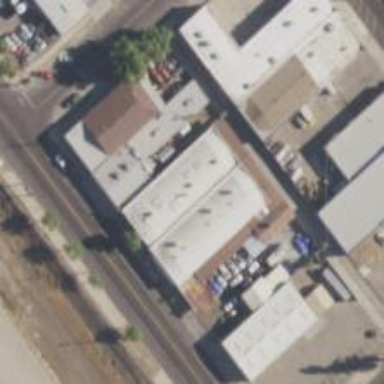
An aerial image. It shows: Industrial area with secondary use as warehouse.